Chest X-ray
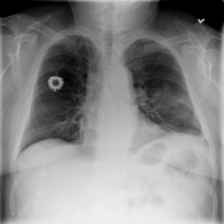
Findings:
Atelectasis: positive
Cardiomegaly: negative
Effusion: negative
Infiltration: positive
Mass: negative
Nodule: negative
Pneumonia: negative
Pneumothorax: negative
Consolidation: negative
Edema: negative
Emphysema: negative
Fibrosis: negative
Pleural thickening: negative
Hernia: negative